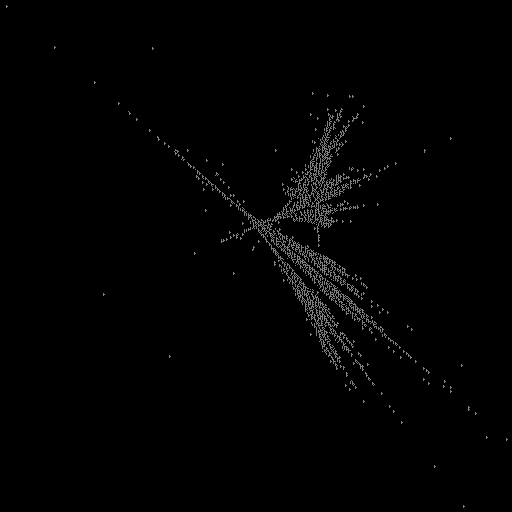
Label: ginkgo